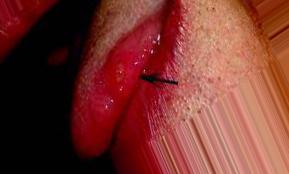
Condition: Mouth Ulcer